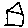
Label: house